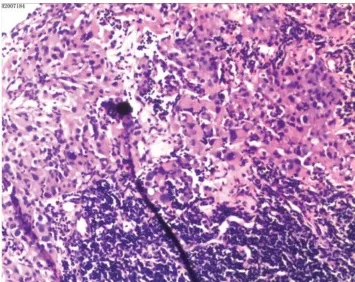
Pathological, 90-gene expression assay and cytology results of case 4. (A) The pathological diagnosis of the resected specimens was malignant tumors which tend to be metastatic poorly differentiated. Immunohistochemistry staining: CK (+++), CK7 (-), CK20 (-), Villin (-), TTF1 (-), SATB-2 (+), MelanA (+/-), NapsinA (-), P40 (-), CR (-), CK5/6 (-), CDX-2 (-), S-100 (-), Des (-), SOX-10 (-), HMB45.
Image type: pathology (immunostaining)